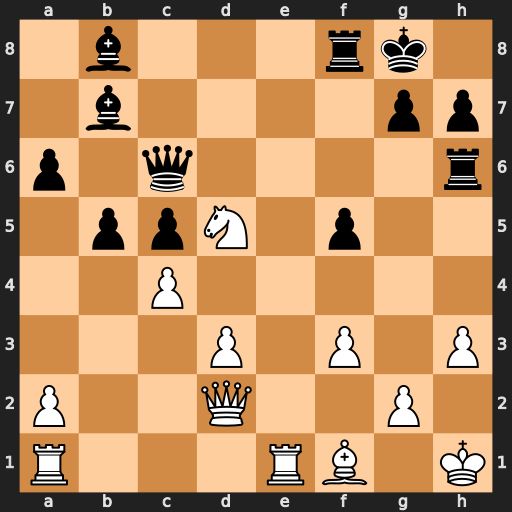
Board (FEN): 1b3rk1/1b4pp/p1q4r/1ppN1p2/2P5/3P1P1P/P2Q2P1/R3RB1K
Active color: w
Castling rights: -
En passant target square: -
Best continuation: Ne7+ Kh8 Nxc6